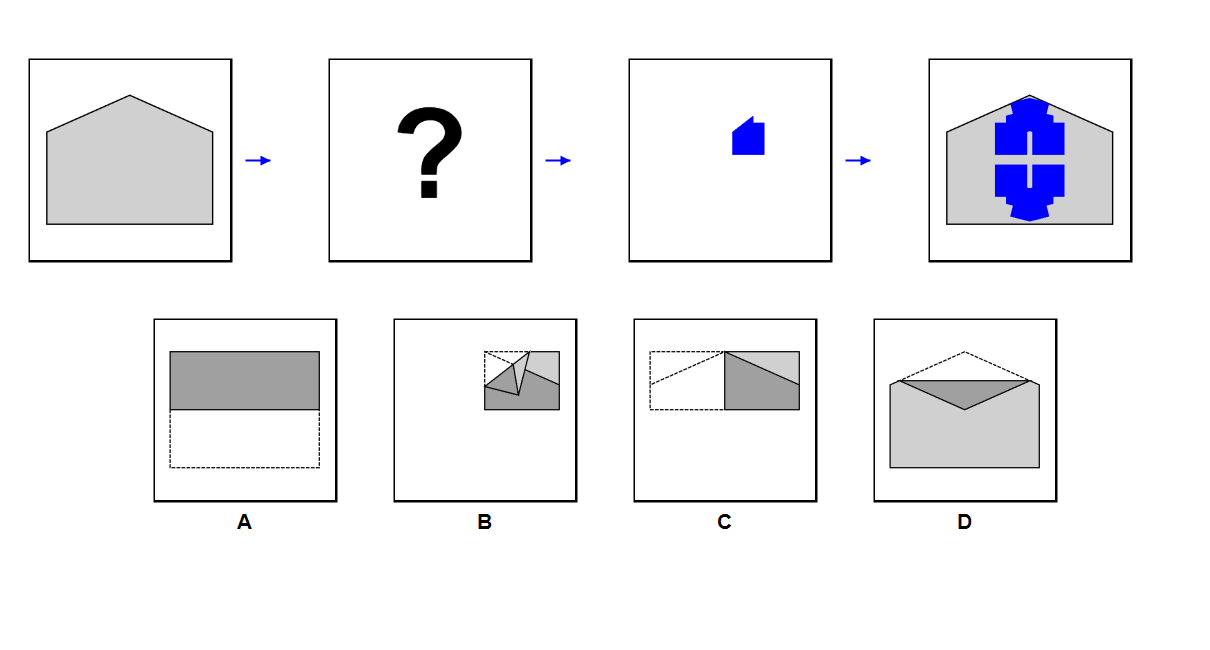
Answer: D